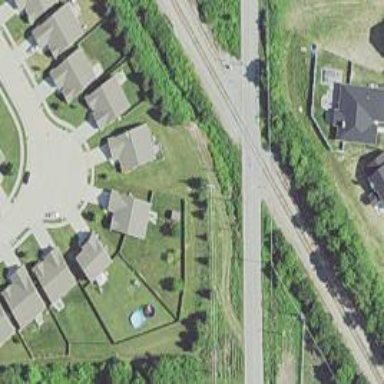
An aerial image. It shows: Level crossing with lights at railway intersection.